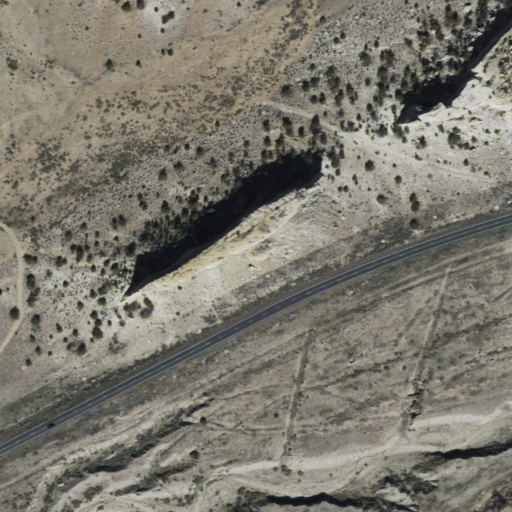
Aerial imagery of mountain in Arizona named Steamboat Rock containing shrub, grassland, open development, evergreen forest, and medium intensity development